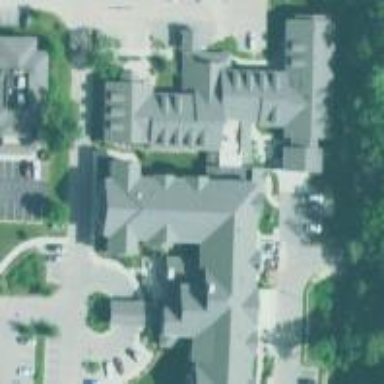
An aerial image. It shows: Building that serves as nursing home.